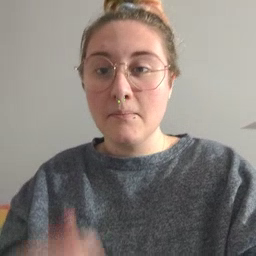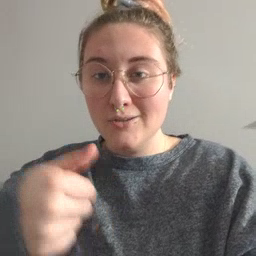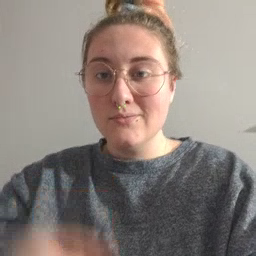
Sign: puzzle